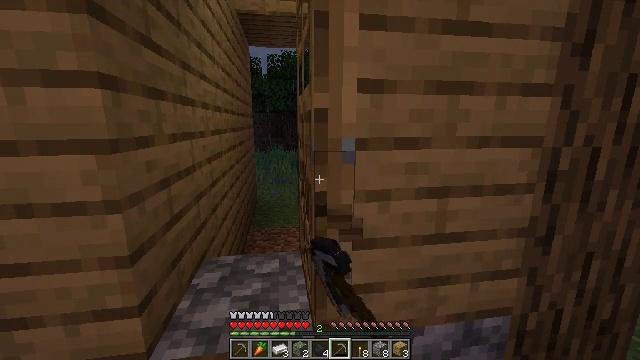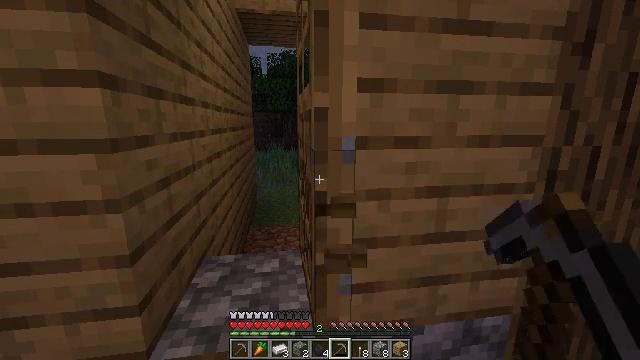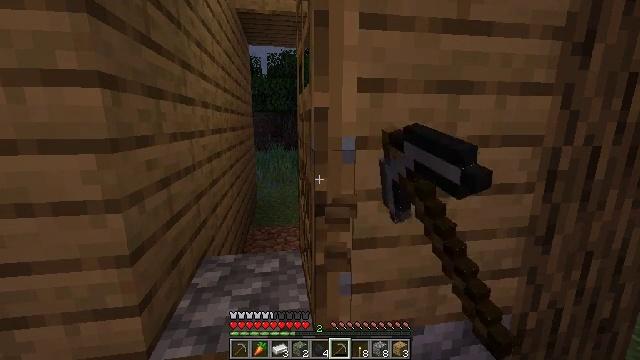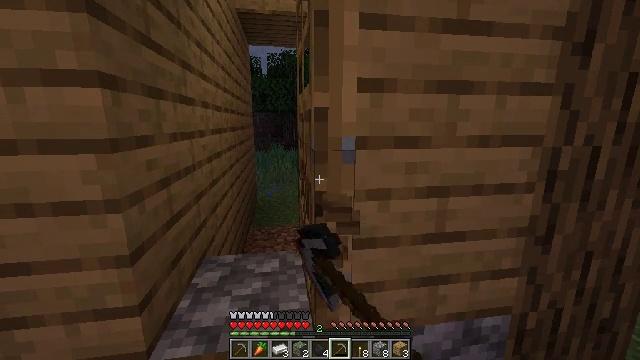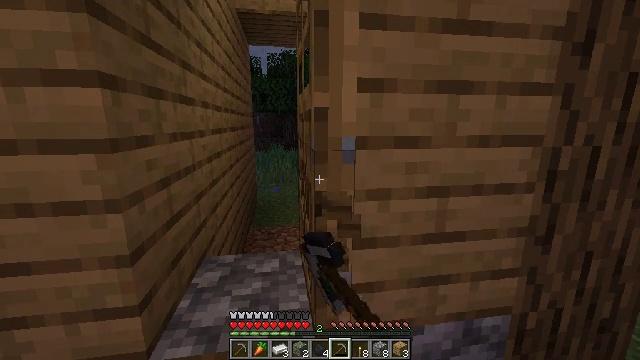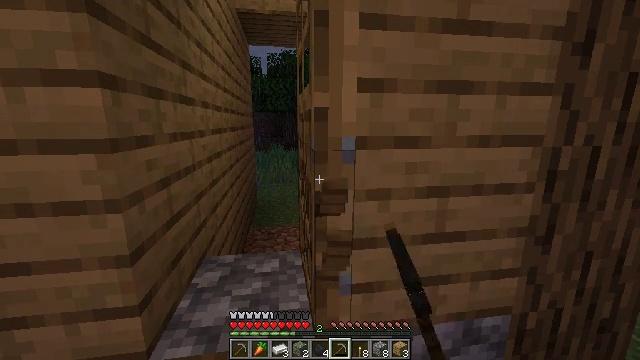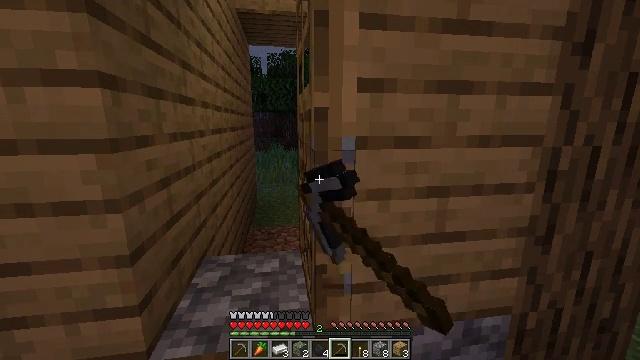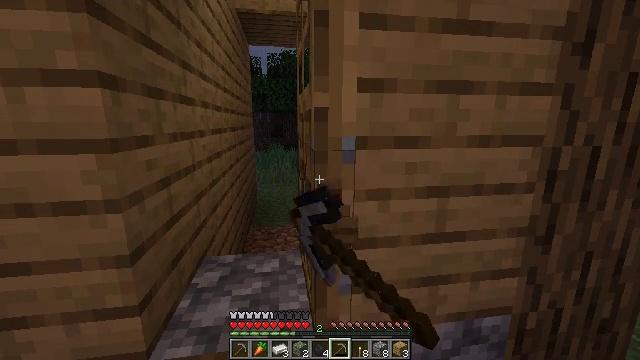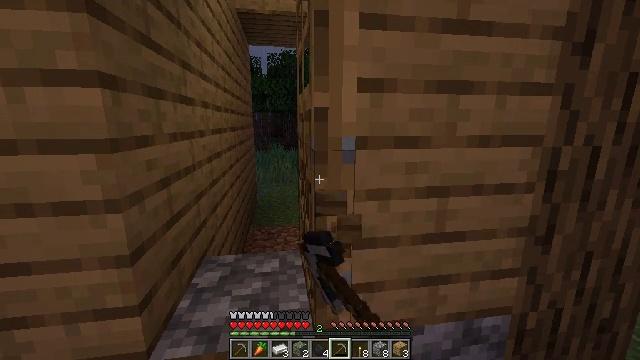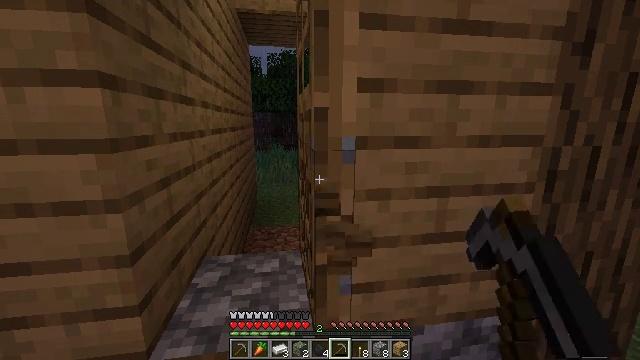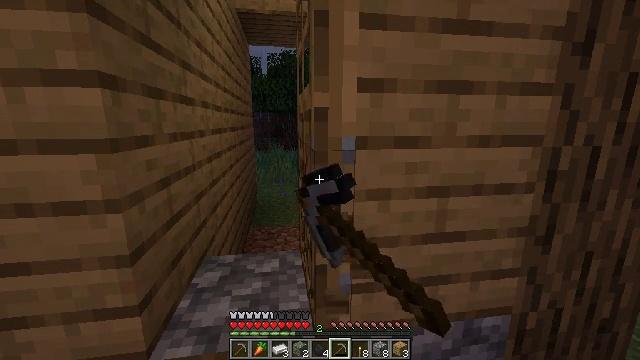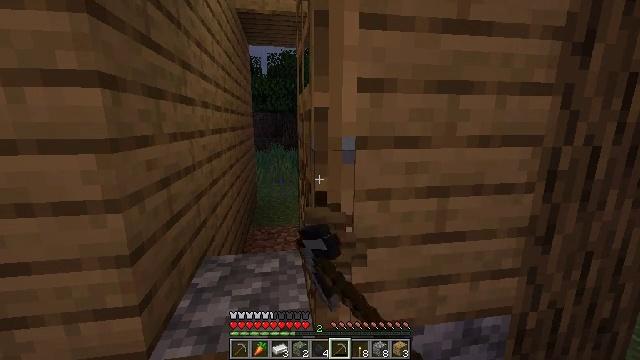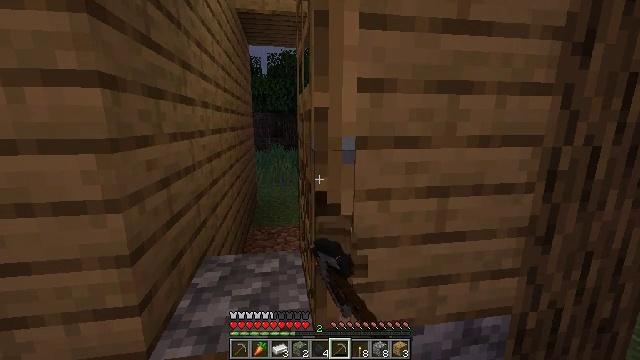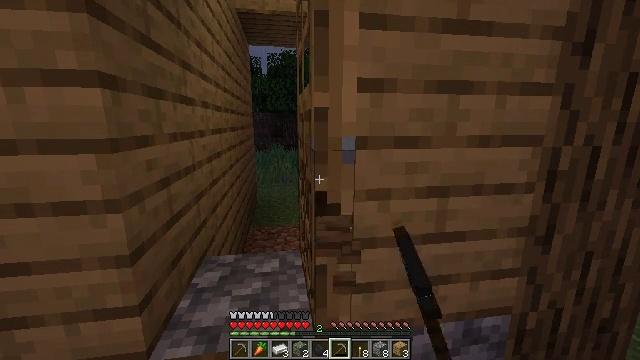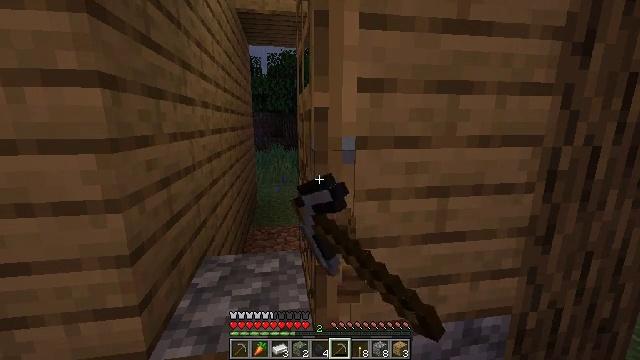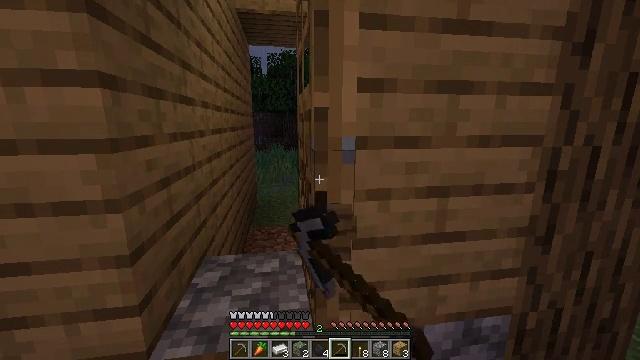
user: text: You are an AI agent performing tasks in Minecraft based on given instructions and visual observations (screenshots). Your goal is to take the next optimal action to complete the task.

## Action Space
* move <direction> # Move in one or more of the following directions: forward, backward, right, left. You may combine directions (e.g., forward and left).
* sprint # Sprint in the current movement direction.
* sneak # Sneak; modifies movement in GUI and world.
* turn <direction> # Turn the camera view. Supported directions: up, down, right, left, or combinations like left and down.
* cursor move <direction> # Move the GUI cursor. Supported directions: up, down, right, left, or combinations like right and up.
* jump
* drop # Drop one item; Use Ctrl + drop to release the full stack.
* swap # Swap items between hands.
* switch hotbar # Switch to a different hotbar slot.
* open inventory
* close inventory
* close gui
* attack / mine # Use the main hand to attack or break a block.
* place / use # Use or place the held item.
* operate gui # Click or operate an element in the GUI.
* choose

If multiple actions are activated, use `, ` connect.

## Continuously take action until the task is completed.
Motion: motion action
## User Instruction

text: Break the oak door to remove it.
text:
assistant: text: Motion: attack / mine
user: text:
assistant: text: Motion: attack / mine
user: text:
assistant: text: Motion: attack / mine
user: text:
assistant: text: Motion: attack / mine
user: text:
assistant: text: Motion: attack / mine
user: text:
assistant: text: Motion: attack / mine
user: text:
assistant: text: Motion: attack / mine
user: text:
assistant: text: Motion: attack / mine
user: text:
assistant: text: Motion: attack / mine
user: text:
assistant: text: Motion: attack / mine
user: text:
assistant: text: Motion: attack / mine
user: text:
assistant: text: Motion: attack / mine
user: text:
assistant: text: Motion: attack / mine
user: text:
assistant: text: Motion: attack / mine
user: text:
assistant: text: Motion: attack / mine
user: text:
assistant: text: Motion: attack / mine
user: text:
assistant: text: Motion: attack / mine
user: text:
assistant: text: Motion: attack / mine
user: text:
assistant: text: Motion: attack / mine
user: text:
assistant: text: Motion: attack / mine
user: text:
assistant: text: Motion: attack / mine
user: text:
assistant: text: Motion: attack / mine
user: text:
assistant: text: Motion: attack / mine
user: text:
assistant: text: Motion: attack / mine
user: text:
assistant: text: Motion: attack / mine
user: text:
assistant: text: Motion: attack / mine
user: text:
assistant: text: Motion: attack / mine
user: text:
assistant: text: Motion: attack / mine
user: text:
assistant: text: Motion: attack / mine
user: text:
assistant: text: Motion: attack / mine